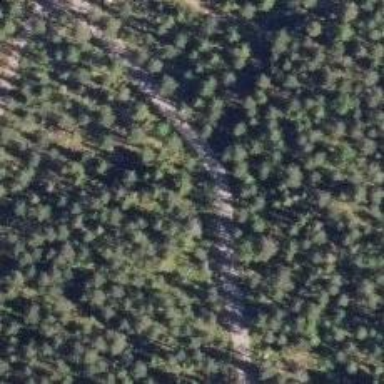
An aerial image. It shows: Path with excellent trail visibility.